Question: Building a responsive site, the entries to the CMS are all all in markdown. So not practical to code the div into the document in all the new entries. So need to add classes dynamically.
I need to select an ''within the post then wrap it with a div that has a certain class to style it. Otherwise the original width of the image throws off the layout.

I found the solution by hardcoding into the post a div around the image
'''
<div class="imgWrap">

</div>
'''
'''
.imgWrap {
margin: 0 auto 18px;
width: 100%;
}
.imgWrap img {
max-width: 96%;
}
'''
But this needs to happen dynamically. I tried
'''
<script>
var x=document.getElementsByTagName('div.post img')[0];
document.write("<div class="imgWrap">");
document.write("");
document.write("</div>");
</script>
'''
I had found this rel<URL> which helped me start the script, but still confused as to the next step.
I am building this site in Ruby with Jekyll, in case there is a different way you suggest approaching this.
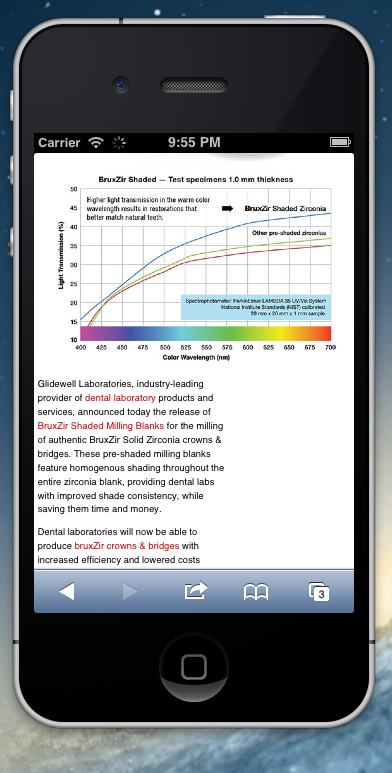
Answer: '''
var img = document.querySelector('div.post img');
var div = document.createElement('div');
div.className = 'imgWrap';
img.parentNode.insertBefore(div, img);
div.appendChild(img);
'''
This should work for you. 'querySelector' works all the way back to IE8.
<URL>
If there was the possibility for multiple '' tags, you could use 'document.querySelectorAll' and then loop through those and do the same manipulations:
'''
var imgs = document.querySelectorAll('div.post img');
for ( var i = 0, l = imgs.length; i < l; ++i ) {
var img = imgs[i];
var div = document.createElement('div');
div.className = 'imgWrap';
img.parentNode.insertBefore(div, img);
div.appendChild(img);
}
'''